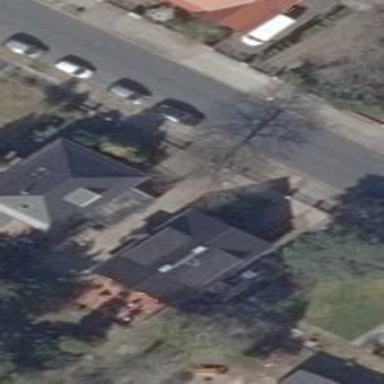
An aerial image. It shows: Detached building with hipped roof shape.